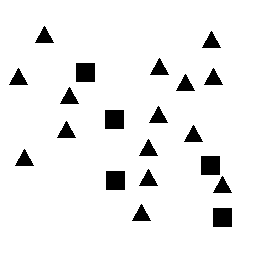
Squares: 5
Triangles: 15
Stars: 0
Total shapes: 20